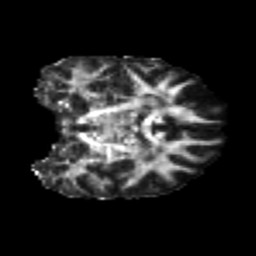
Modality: FA
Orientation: coronal
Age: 26
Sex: female
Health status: healthy
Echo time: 0.074 s